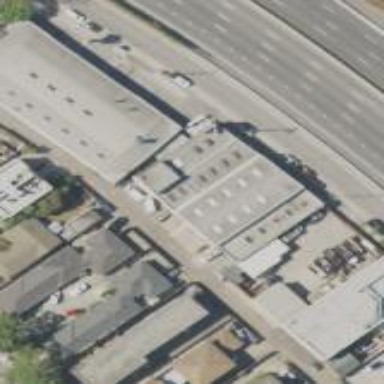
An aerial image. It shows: Industrial building used as car repair shop.